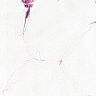
Metastatic tissue present: no